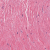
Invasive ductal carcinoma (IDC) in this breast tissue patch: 0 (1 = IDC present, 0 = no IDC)